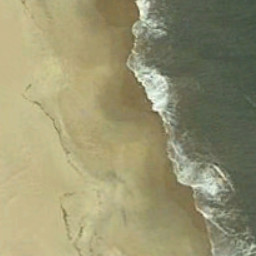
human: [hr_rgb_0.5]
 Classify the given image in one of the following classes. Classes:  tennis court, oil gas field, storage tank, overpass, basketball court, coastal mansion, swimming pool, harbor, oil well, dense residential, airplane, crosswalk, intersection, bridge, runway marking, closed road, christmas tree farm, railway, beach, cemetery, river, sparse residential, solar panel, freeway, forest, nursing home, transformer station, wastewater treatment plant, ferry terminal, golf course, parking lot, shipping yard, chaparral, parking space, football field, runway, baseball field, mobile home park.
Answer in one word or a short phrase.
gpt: beach